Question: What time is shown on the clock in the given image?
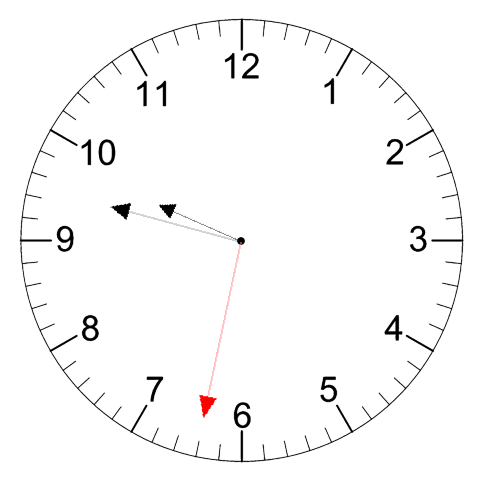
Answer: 09:47:32